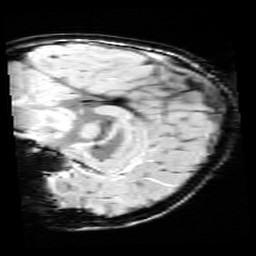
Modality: SWI
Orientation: sagittal
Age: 9
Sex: female
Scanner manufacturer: siemens
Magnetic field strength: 3 T
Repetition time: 0.027 s
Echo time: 0.02 s